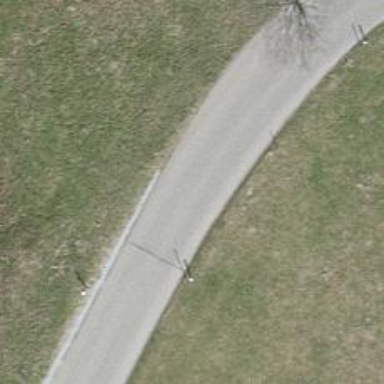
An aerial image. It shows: Unclassified road with asphalt surface.